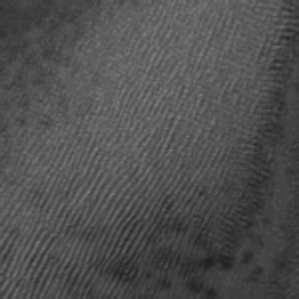
Label: frost